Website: bh-photo
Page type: payment
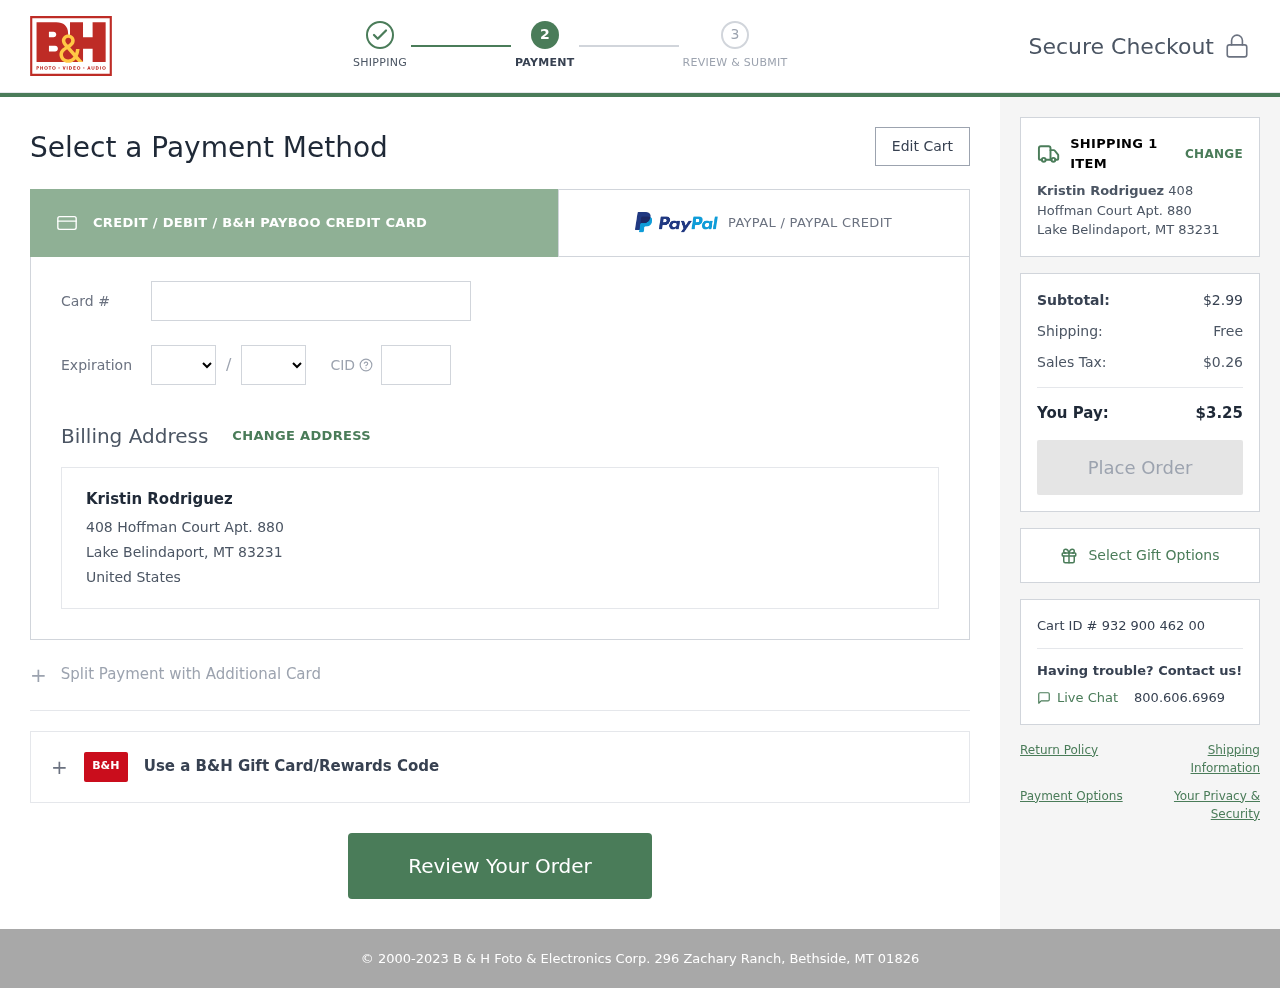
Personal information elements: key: PII_CARD_CVV
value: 792
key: PII_CARD_EXPIRY_MONTH
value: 03
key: PII_CARD_EXPIRY_YEAR
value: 26
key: PII_CARD_NUMBER
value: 4392 0624 4446 5312
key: PII_CITY_STATE_ZIP
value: Lake Belindaport, MT 83231
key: PII_COUNTRY
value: United States
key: PII_FULLNAME
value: Kristin Rodriguez
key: PII_STREET
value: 408 Hoffman Court Apt. 880
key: PII_FULLNAME2
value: Kristin Rodriguez
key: PII_CITY
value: Lake Belindaport
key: PII_STATE_ABBR
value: MT
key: PII_POSTCODE
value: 83231
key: PII_POSTCODE_FULL
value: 83231
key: PII_CITY_STATE
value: Lake Belindaport, MT
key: PII_POSTCODE_NUMERIC
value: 83231
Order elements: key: ORDER_NUM_ITEMS
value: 1
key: ORDER_SUBTOTAL
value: $2.99
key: ORDER_SHIPPING_COST
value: Free
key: ORDER_TAX
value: $0.26
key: ORDER_TOTAL
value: $3.25
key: ORDER_ID
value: Cart ID # 932 900 462 00